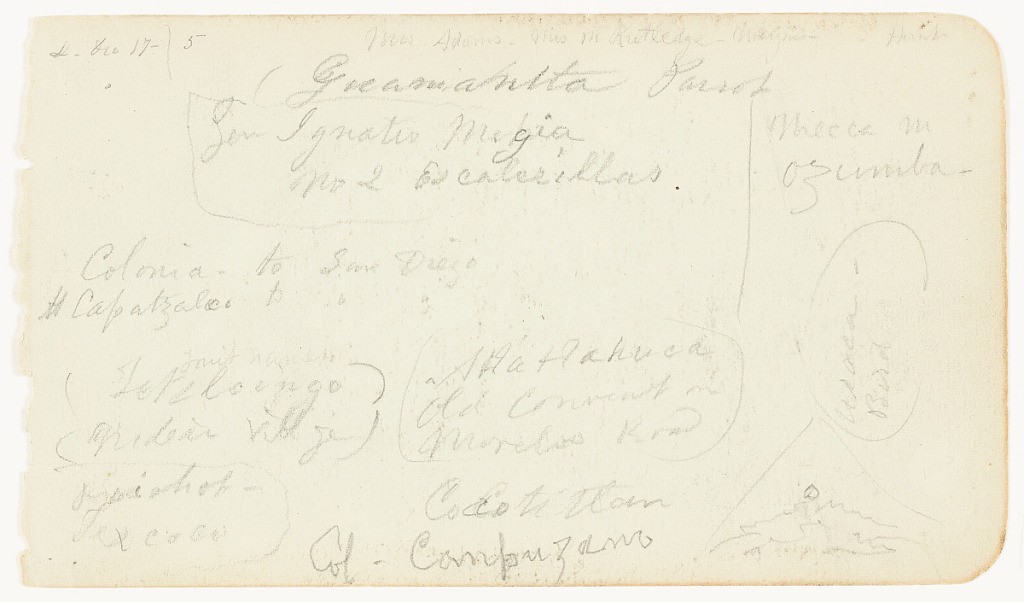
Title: Inscriptions from Mexico
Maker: Frederic Edwin Church, American, 1826–1900
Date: December 17, 1883
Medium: Graphite on light green wove paper; verso: graphite
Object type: Drawing
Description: Inscriptions including lists of place, people, and animal names. See "Inscription(s)."

Verso: Mixed sketches from Mexico showing views of a man on horseback with a wide-brimmed hat, shown from behind at center, and two loose sketches of a feline decoration on a fountain that spews water from its mouth.